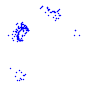
Particle: proton